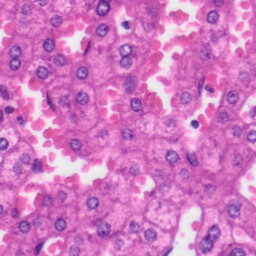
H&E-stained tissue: Liver